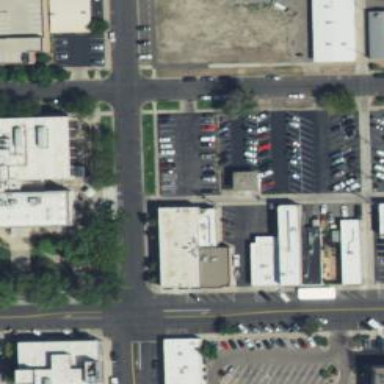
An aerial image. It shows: Parking space is available.